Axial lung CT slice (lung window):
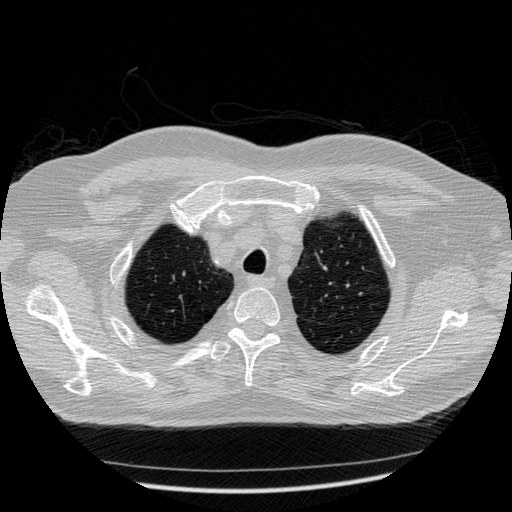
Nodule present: no